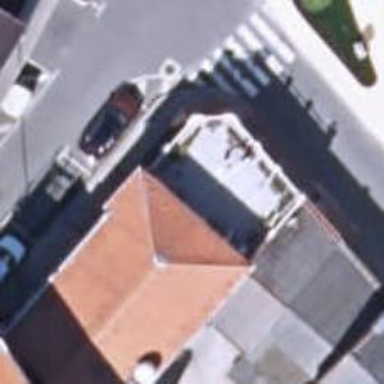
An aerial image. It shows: Café.